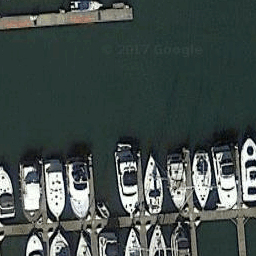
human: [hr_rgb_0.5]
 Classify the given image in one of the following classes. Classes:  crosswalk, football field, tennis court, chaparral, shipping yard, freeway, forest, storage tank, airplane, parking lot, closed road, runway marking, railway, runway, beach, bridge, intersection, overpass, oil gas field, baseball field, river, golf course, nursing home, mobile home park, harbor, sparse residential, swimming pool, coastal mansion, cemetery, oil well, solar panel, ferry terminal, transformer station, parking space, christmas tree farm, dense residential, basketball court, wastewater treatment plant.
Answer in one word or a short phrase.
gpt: harbor